Question: If I have:
'''
def EventCheck():
if cond_1 == True:
do small action
if cond_2 == True:
do small action
if cond_3 == True:
for i in range(20):
do longer action multiple times
if cond_4 == True:
do small action
if cond_5 == True:
do small action
while true:
eventCheck()
'''
In my theoretical program normal flow control would be along the lines of fig. a in the picture
>
Is it possible to fork the actual control of the program so if a specific event evaluates as true it then branches of and runs its function the rest of the program continues on as normal? As in Fig. b above.
In my main 'event' loop, I have a condition that is rarely ever true, but when it is, I need it to go off an perform a semi-long task. Right now, it of course takes control of the program so while condition A is running it's code, none of the other main, frequently used events are able to be checked for.
Is this possible?
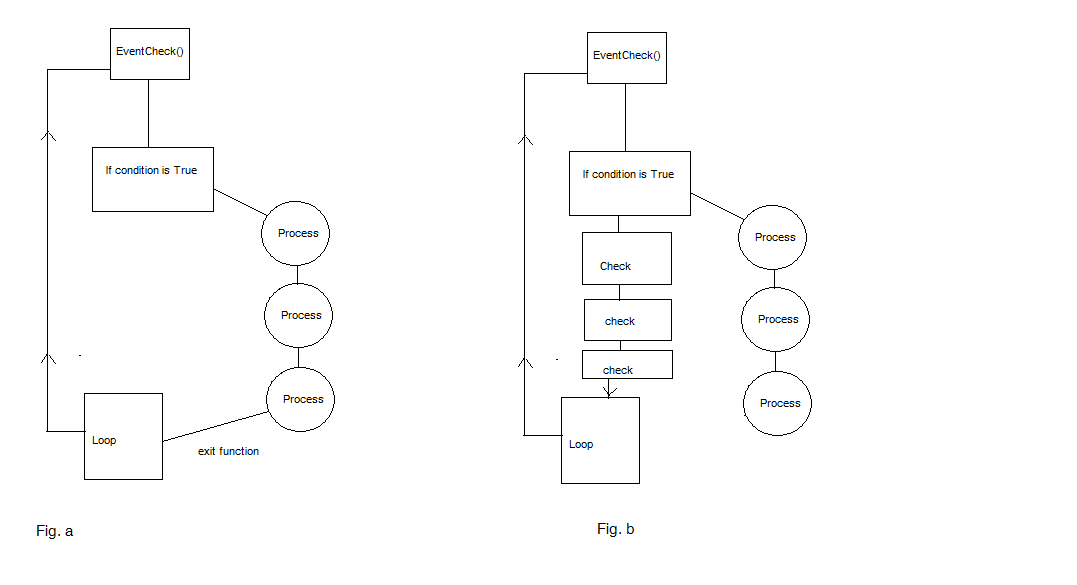
Answer: Check out <URL>.
If the longer task is I/O bound (instead of CPU) there are some other solutions, like event-driven / async libraries and <URL>.